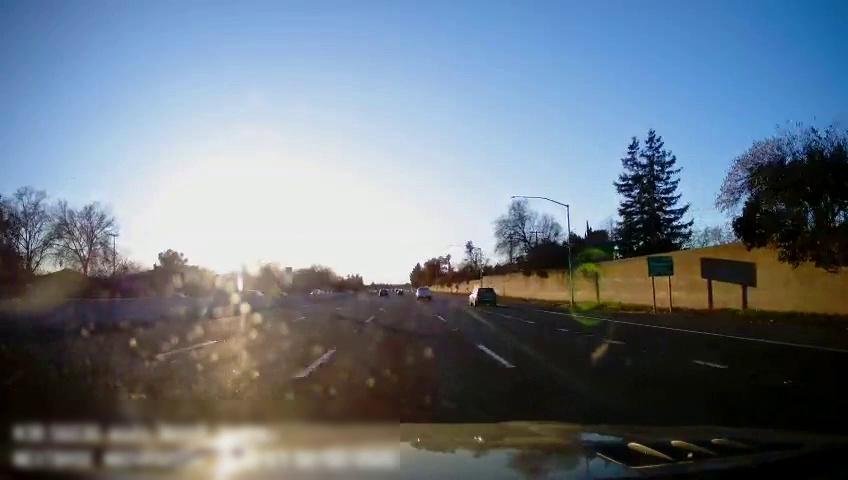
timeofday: Day
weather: Sunny
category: Drivable Space
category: Vehicles | Car
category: Vehicles | Car
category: Vehicles | Truck
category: Vehicles | SUV
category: Vehicles | SUV
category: Lanes | Alternate Lane
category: Lanes | Current Lane
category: Lanes | Current Lane
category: Lanes | Alternate Lane
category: Lanes | Alternate Lane
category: Traffic | Signs
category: Traffic | Signs